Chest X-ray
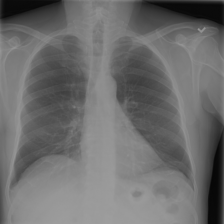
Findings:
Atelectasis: positive
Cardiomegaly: negative
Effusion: negative
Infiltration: negative
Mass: negative
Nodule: negative
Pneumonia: negative
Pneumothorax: negative
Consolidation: negative
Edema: negative
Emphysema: negative
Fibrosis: negative
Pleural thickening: negative
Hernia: negative